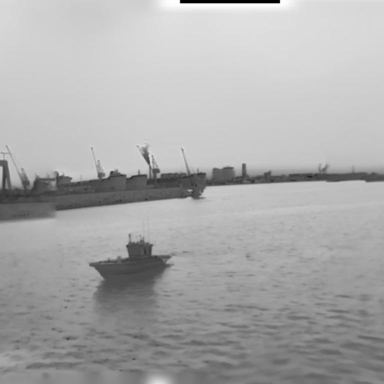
There is a bulk_carrier in the infrared image.